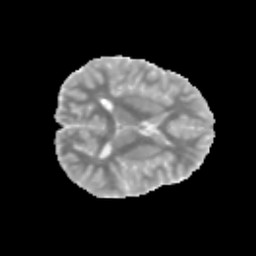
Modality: MD
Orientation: axial
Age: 13
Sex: male
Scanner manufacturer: siemens
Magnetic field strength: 3 T
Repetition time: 3.8 s
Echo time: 0.07 s